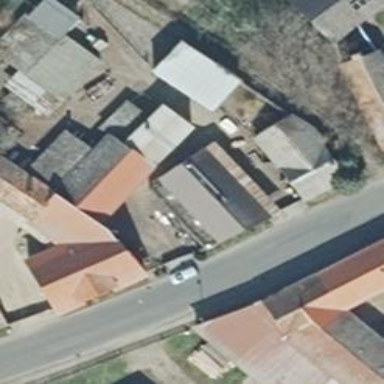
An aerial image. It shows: Detached building with saltbox-shaped red roof made of roof tiles. The building itself is light yellow in color.